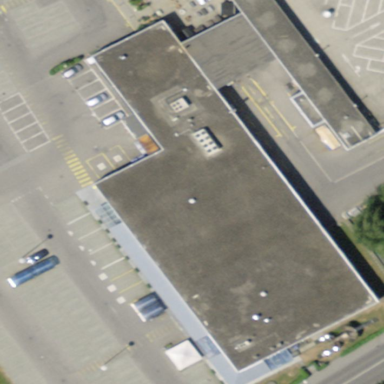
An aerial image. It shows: Supermarket building.